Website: walmart
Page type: cart
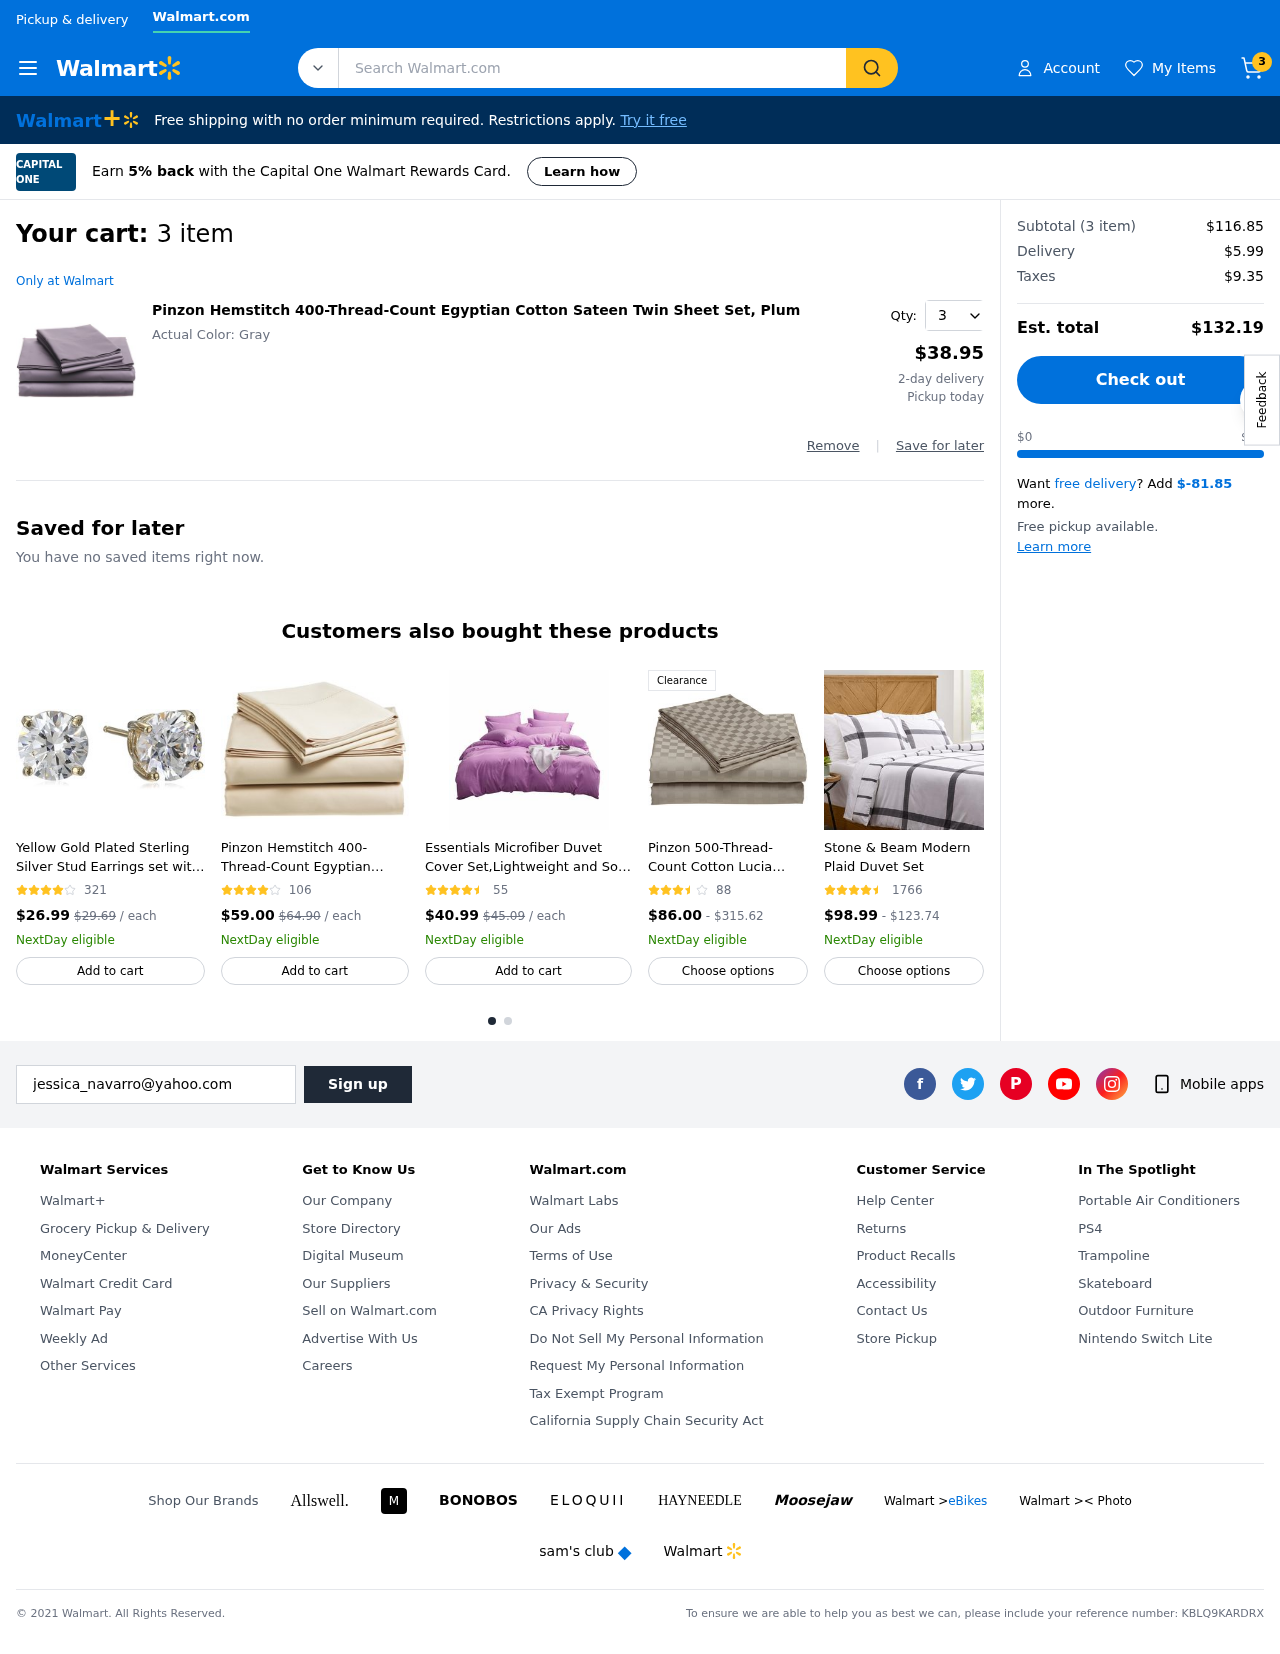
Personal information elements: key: PII_EMAIL
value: jessica_navarro@yahoo.com
Product elements: key: PRODUCT1_NAME
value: Pinzon Hemstitch 400-Thread-Count Egyptian Cotton Sateen Twin Sheet Set, Plum
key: PRODUCT1_PRICE
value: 38.95
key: PRODUCT1_QUANTITY
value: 3
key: PRODUCT2_NAME
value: Yellow Gold Plated Sterling Silver Stud Earrings set with Round Cut Swarovski Zirconia (4 cttw)
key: PRODUCT2_NUM_RATINGS
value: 321
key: PRODUCT2_PRICE
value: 26.99
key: PRODUCT3_NAME
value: Pinzon Hemstitch 400-Thread-Count Egyptian Cotton Sateen Sheet Set - California King, Maize
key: PRODUCT3_NUM_RATINGS
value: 106
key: PRODUCT3_PRICE
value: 59
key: PRODUCT4_NAME
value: Essentials Microfiber Duvet Cover Set,Lightweight and Soft Bedding Set (8 Sizes,12 Colours)(200x220+
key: PRODUCT4_NUM_RATINGS
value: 55
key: PRODUCT4_PRICE
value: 40.99
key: PRODUCT5_NAME
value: Pinzon 500-Thread-Count Cotton Lucia Checks Queen Sheet Set, Dune
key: PRODUCT5_NUM_RATINGS
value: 88
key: PRODUCT5_PRICE
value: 86
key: PRODUCT6_NAME
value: Stone & Beam Modern Plaid Duvet Set
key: PRODUCT6_NUM_RATINGS
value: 1766
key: PRODUCT6_PRICE
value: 98.99
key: PRODUCT2_ORIGINAL_PRICE
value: $29.69
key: PRODUCT3_ORIGINAL_PRICE
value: $64.90
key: PRODUCT4_ORIGINAL_PRICE
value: $45.09
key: PRODUCT5_PRICE_MAX
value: $315.62
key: PRODUCT6_PRICE_MAX
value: $123.74
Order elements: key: ORDER_NUM_ITEMS
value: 3
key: ORDER_NUM_ITEMS
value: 3 item
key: ORDER_SUBTOTAL
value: $116.85
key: ORDER_SHIPPING_COST
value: $5.99
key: ORDER_TAX
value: $9.35
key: ORDER_TOTAL
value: $132.19
Search elements: key: HEADER_SEARCH
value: Search Walmart.com